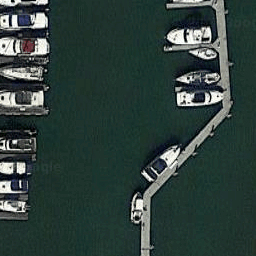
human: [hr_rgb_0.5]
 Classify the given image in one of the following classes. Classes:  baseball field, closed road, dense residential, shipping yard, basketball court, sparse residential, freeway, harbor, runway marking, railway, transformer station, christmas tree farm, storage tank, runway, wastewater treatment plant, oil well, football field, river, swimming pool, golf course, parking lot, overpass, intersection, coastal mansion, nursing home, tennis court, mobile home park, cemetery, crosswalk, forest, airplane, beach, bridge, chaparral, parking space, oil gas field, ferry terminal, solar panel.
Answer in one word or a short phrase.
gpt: harbor